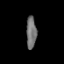
Tissue: prostate
Cell type: T cells
Senescence score: 0.7313
Nuclear area (px): 320
Mean DAPI intensity: 112.603